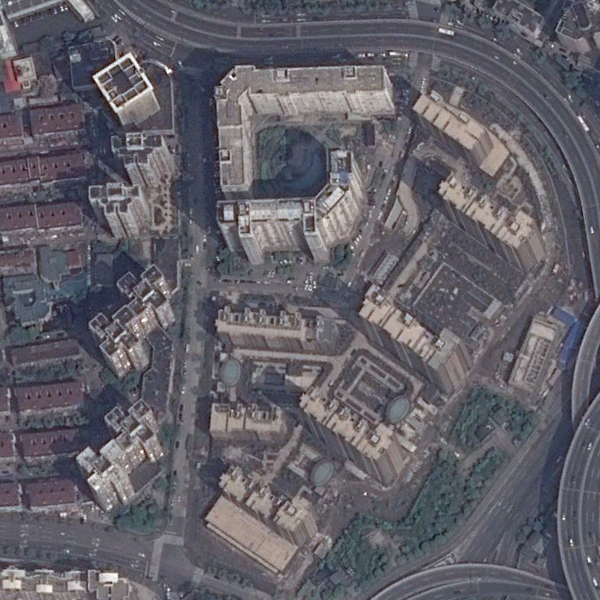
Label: Commercial